Question: here is my table Structure
'''
tbl_fullleaves:
leaveID(int)
EmpID(int)
Normalleaves(double)
SSL(double)
MonthId(int)
YearId(int)
----
monthid =1 for jan , monthid = 2 for feb so on
yearid = 1 from where i started leaves incremental on yearly
'''
## Data in form :

Need to Display:
'''
Empid Normalleave_jan SSl_jan Normalleave_feb SSl_feb Normalleave_mar SSl_mar
2 3.25 4.5 3.75 0 0 4.5
'''
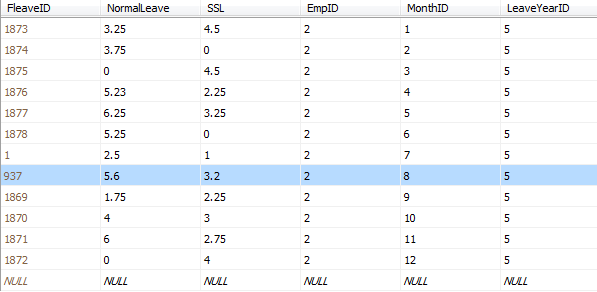
Answer: Here's most popular method for transposing data in SQL:
'''
select EmpID,
max(case when MonthID = 1 then NormalLeave end) as NormalLeave_jan,
max(case when MonthID = 1 then [SSL] end) as SSL_jan,
max(case when MonthID = 2 then NormalLeave end) as NormalLeave_feb,
max(case when MonthID = 2 then [SSL] end) as SSL_feb,
max(case when MonthID = 3 then NormalLeave end) as NormalLeave_mar,
max(case when MonthID = 3 then [SSL] end) as SSL_mar,
max(case when MonthID = 4 then NormalLeave end) as NormalLeave_apr,
max(case when MonthID = 4 then [SSL] end) as SSL_apr,
max(case when MonthID = 5 then NormalLeave end) as NormalLeave_may,
max(case when MonthID = 5 then [SSL] end) as SSL_may,
max(case when MonthID = 6 then NormalLeave end) as NormalLeave_jun,
max(case when MonthID = 6 then [SSL] end) as SSL_jun,
max(case when MonthID = 7 then NormalLeave end) as NormalLeave_jul,
max(case when MonthID = 7 then [SSL] end) as SSL_jul,
max(case when MonthID = 8 then NormalLeave end) as NormalLeave_aug,
max(case when MonthID = 8 then [SSL] end) as SSL_aug,
max(case when MonthID = 9 then NormalLeave end) as NormalLeave_sep,
max(case when MonthID = 9 then [SSL] end) as SSL_sep,
max(case when MonthID = 10 then NormalLeave end) as NormalLeave_oct,
max(case when MonthID = 10 then [SSL] end) as SSL_oct,
max(case when MonthID = 11 then NormalLeave end) as NormalLeave_nov,
max(case when MonthID = 11 then [SSL] end) as SSL_nov,
max(case when MonthID = 12 then NormalLeave end) as NormalLeave_dec,
max(case when MonthID = 12 then [SSL] end) as SSL_dec
from tbl_fullleaves
group by EmpID
'''